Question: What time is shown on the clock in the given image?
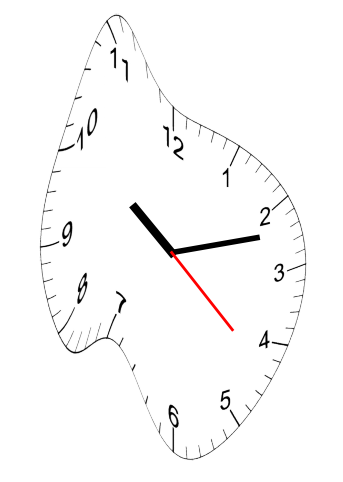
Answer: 10:12:22